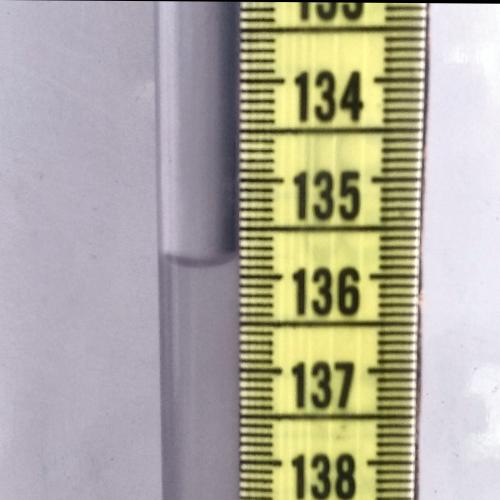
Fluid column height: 135.8 cm